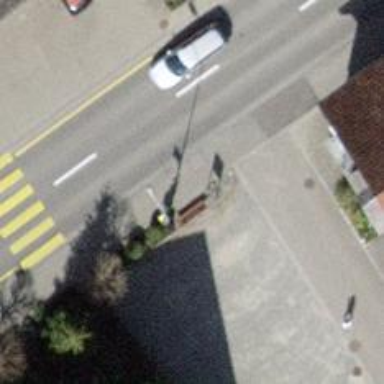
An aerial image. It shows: Post box.